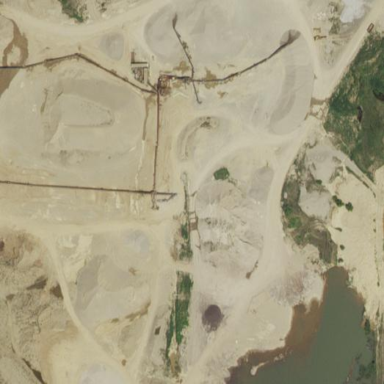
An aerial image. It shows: Quarry area marked as mine.